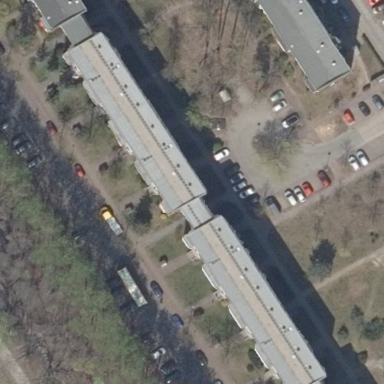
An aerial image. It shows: Grey flat-roofed apartments.